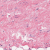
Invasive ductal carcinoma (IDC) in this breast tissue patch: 0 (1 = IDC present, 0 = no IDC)